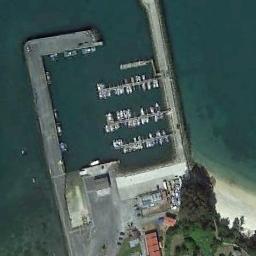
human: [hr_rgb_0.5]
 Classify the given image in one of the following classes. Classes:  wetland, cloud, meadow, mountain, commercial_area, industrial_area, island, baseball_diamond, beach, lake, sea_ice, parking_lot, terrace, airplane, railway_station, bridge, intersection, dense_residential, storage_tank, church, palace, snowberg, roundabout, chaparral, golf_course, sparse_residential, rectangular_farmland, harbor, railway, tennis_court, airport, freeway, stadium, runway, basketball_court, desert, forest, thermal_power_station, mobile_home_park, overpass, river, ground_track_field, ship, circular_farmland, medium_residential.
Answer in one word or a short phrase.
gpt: harbor